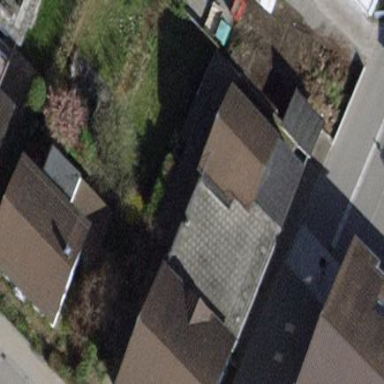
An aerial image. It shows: Gabled roof on building that houses apartments.